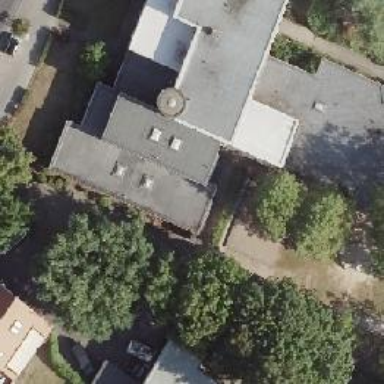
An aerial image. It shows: Kindergarten.